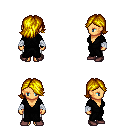
a pixel art fantasy rpg character, female body template, human, tanned skin, gray robe, white pants, blonde swoop hairstyle, white cloth bandages, maroon shoes, four views (front, back, left, right), 2x2 character sprite sheet, small pixel art, hard edges, no anti-aliasing